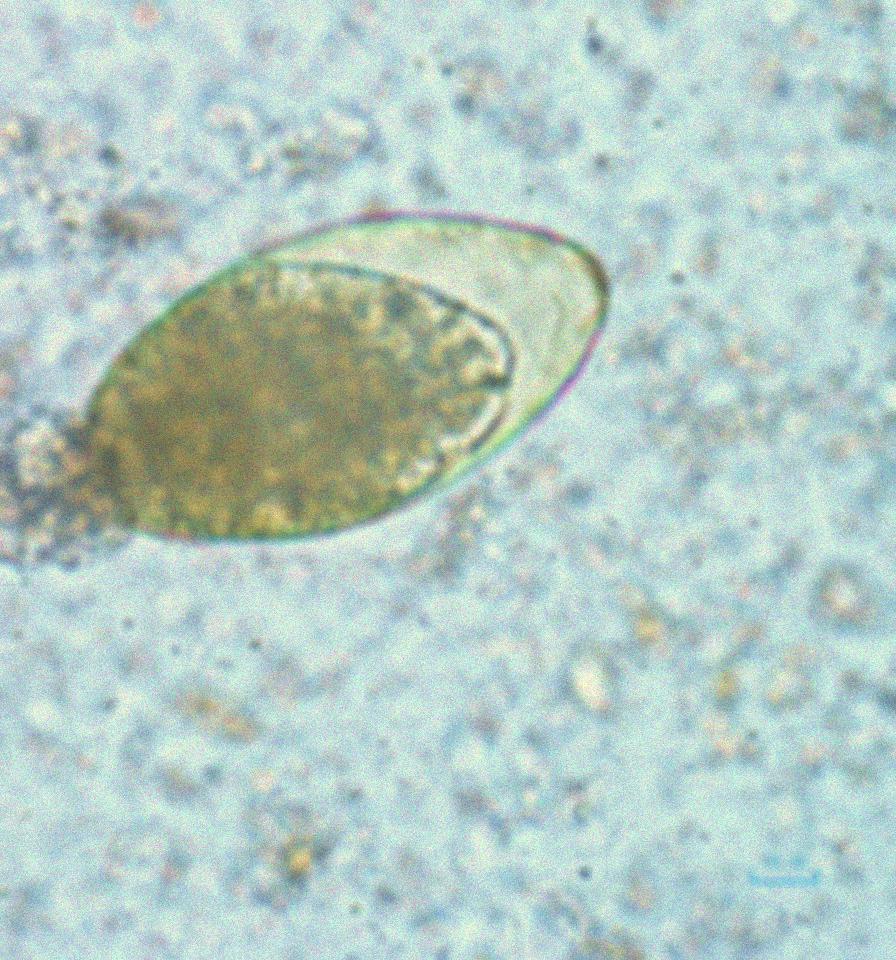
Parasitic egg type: Fasciolopsis buski